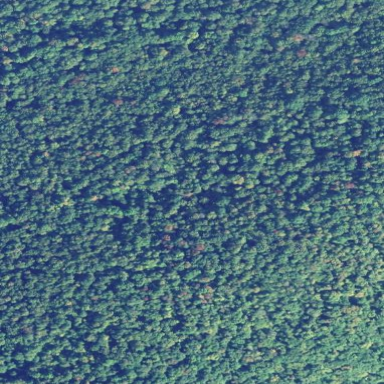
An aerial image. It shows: Evergreen woodland with needle-leaved trees.